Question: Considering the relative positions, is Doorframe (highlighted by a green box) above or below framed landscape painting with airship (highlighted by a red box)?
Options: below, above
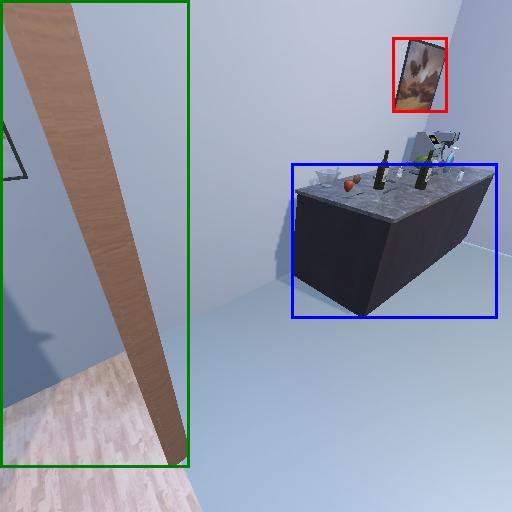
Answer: below